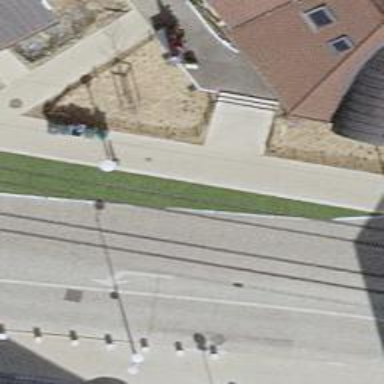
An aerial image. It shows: Tram level crossing on the railway.